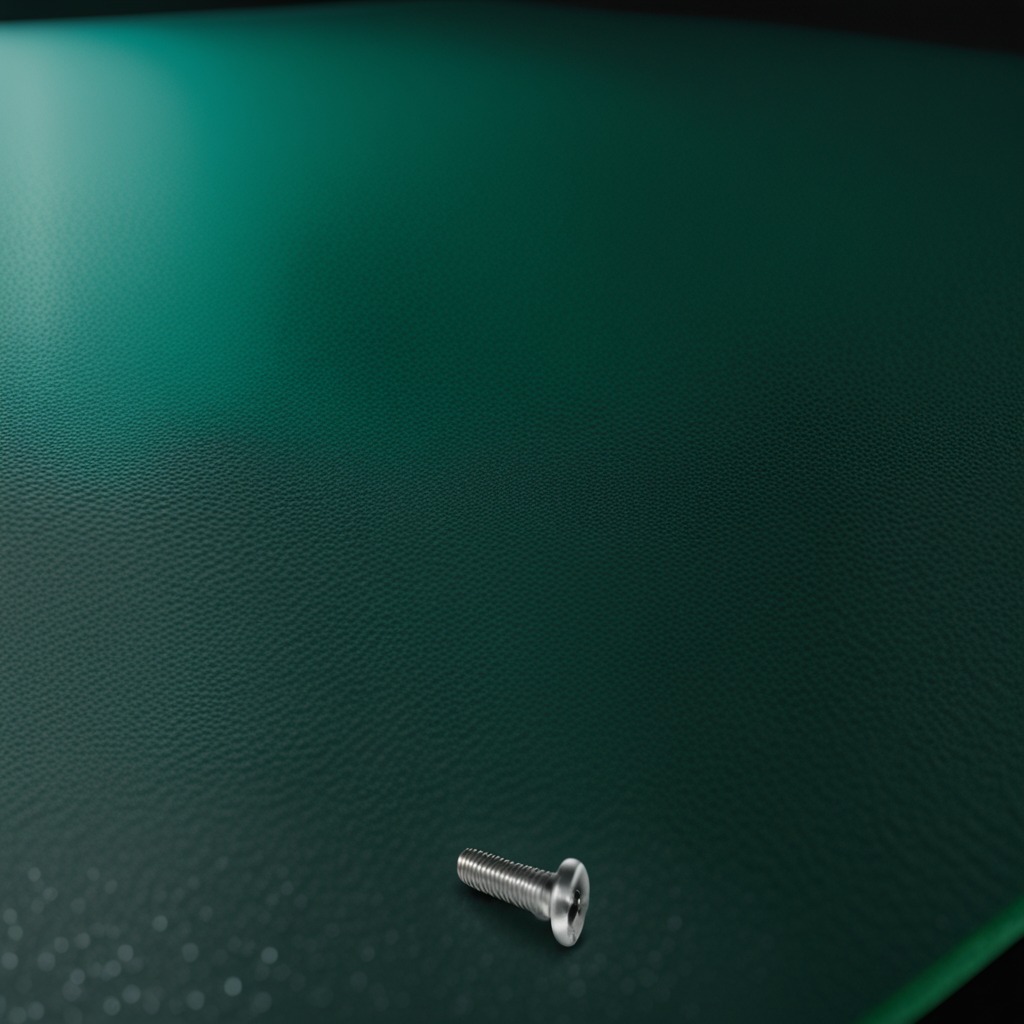
A metal screw is lying on a clean granite tabletop covered with a green rubber mat inside a workshop at night dim ambient light soft shadows worn but beneath the mat.